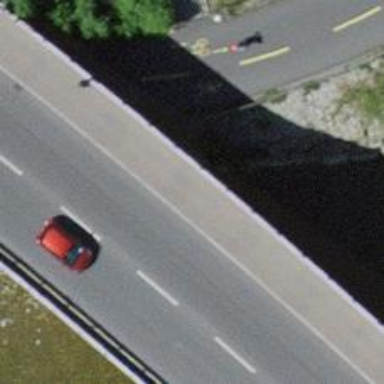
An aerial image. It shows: Sidewalk bridge over footway.